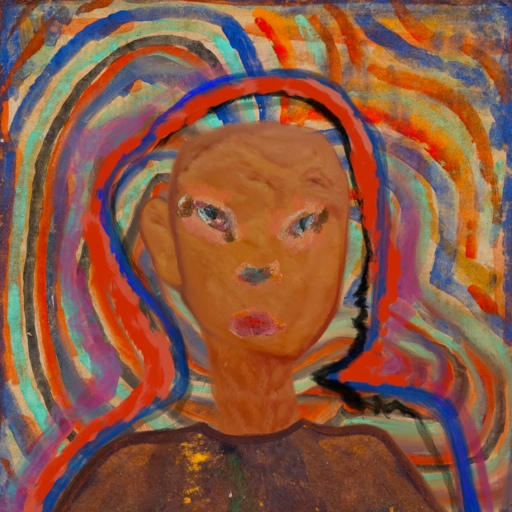
Background: Sisters, Head And Neck Front: Pious_Lady, Face Front: Boggyland, Bust: Comrade, Hair Front: Experience, Head Accessory: Blank, Second Necklace: Blank, Necklace: Blank, Baby: Blank